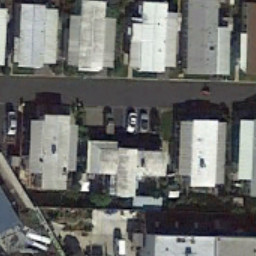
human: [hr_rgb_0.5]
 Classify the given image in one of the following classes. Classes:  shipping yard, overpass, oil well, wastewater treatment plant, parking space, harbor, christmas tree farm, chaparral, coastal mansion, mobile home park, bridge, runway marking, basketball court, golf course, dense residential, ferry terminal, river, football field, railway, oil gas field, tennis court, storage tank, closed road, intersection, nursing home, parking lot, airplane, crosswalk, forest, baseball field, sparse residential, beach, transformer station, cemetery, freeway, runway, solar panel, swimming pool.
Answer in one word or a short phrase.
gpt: mobile home park